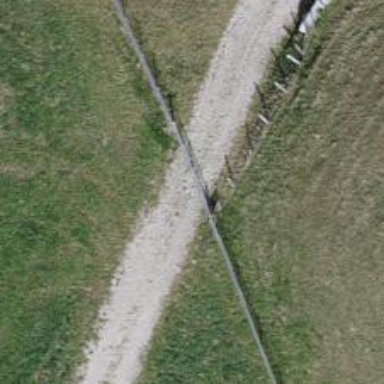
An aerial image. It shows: Gate.